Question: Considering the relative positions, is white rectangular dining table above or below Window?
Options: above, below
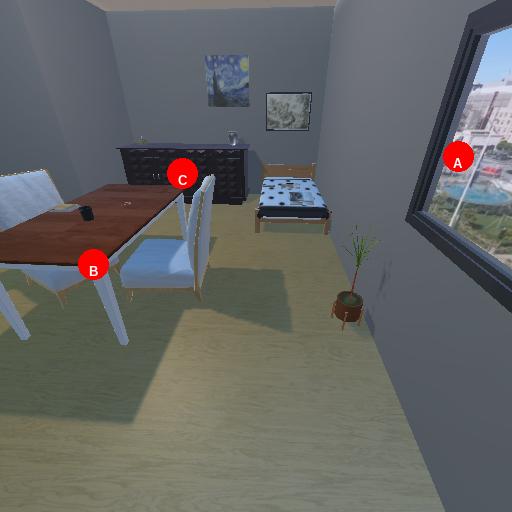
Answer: above